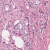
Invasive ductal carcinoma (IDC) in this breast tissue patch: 1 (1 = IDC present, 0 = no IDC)